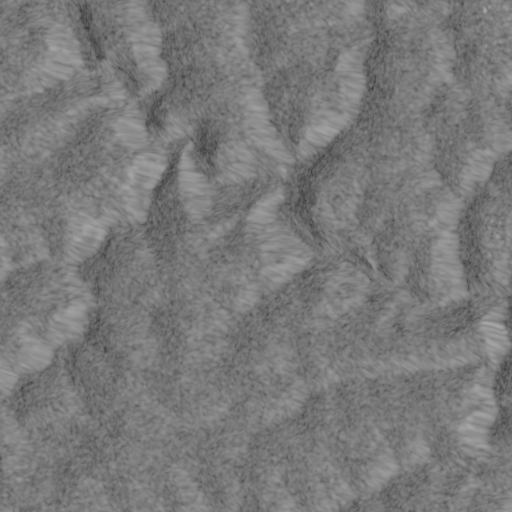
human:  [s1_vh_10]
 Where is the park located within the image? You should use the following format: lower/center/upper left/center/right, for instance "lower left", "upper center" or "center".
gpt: The park is located in the upper of the image.
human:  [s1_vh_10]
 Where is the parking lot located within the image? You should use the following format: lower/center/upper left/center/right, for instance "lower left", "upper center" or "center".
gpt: The parking lot is located in the upper right of the image.
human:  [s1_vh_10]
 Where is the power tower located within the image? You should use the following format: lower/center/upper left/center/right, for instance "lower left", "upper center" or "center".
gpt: The power tower is located in the upper right of the image.
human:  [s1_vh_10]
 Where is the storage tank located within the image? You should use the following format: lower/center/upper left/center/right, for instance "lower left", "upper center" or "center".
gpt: The storage tank is located in the upper right of the image.
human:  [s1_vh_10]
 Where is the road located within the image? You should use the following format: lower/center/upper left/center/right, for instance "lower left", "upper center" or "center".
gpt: There is no road in the image.

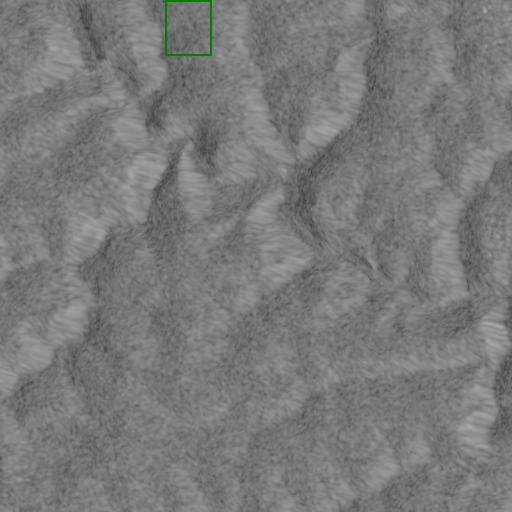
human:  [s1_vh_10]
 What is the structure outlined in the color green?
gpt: The structure outlined in green is a park.
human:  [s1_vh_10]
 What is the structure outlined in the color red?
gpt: There is no red outline.